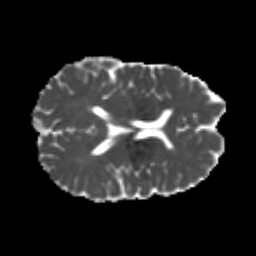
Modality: MD
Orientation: axial
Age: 23
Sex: male
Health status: healthy
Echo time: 0.074 s